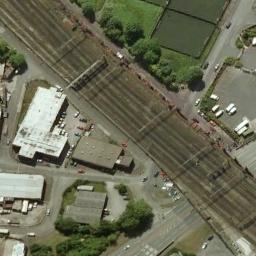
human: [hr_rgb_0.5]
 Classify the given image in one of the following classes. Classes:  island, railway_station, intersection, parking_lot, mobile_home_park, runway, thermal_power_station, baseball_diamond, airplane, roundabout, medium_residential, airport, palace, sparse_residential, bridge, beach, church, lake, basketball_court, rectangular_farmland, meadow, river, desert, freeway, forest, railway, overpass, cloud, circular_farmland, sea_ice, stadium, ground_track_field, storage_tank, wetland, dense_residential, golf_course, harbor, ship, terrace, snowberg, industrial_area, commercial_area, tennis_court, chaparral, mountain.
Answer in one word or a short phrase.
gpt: railway